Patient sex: M
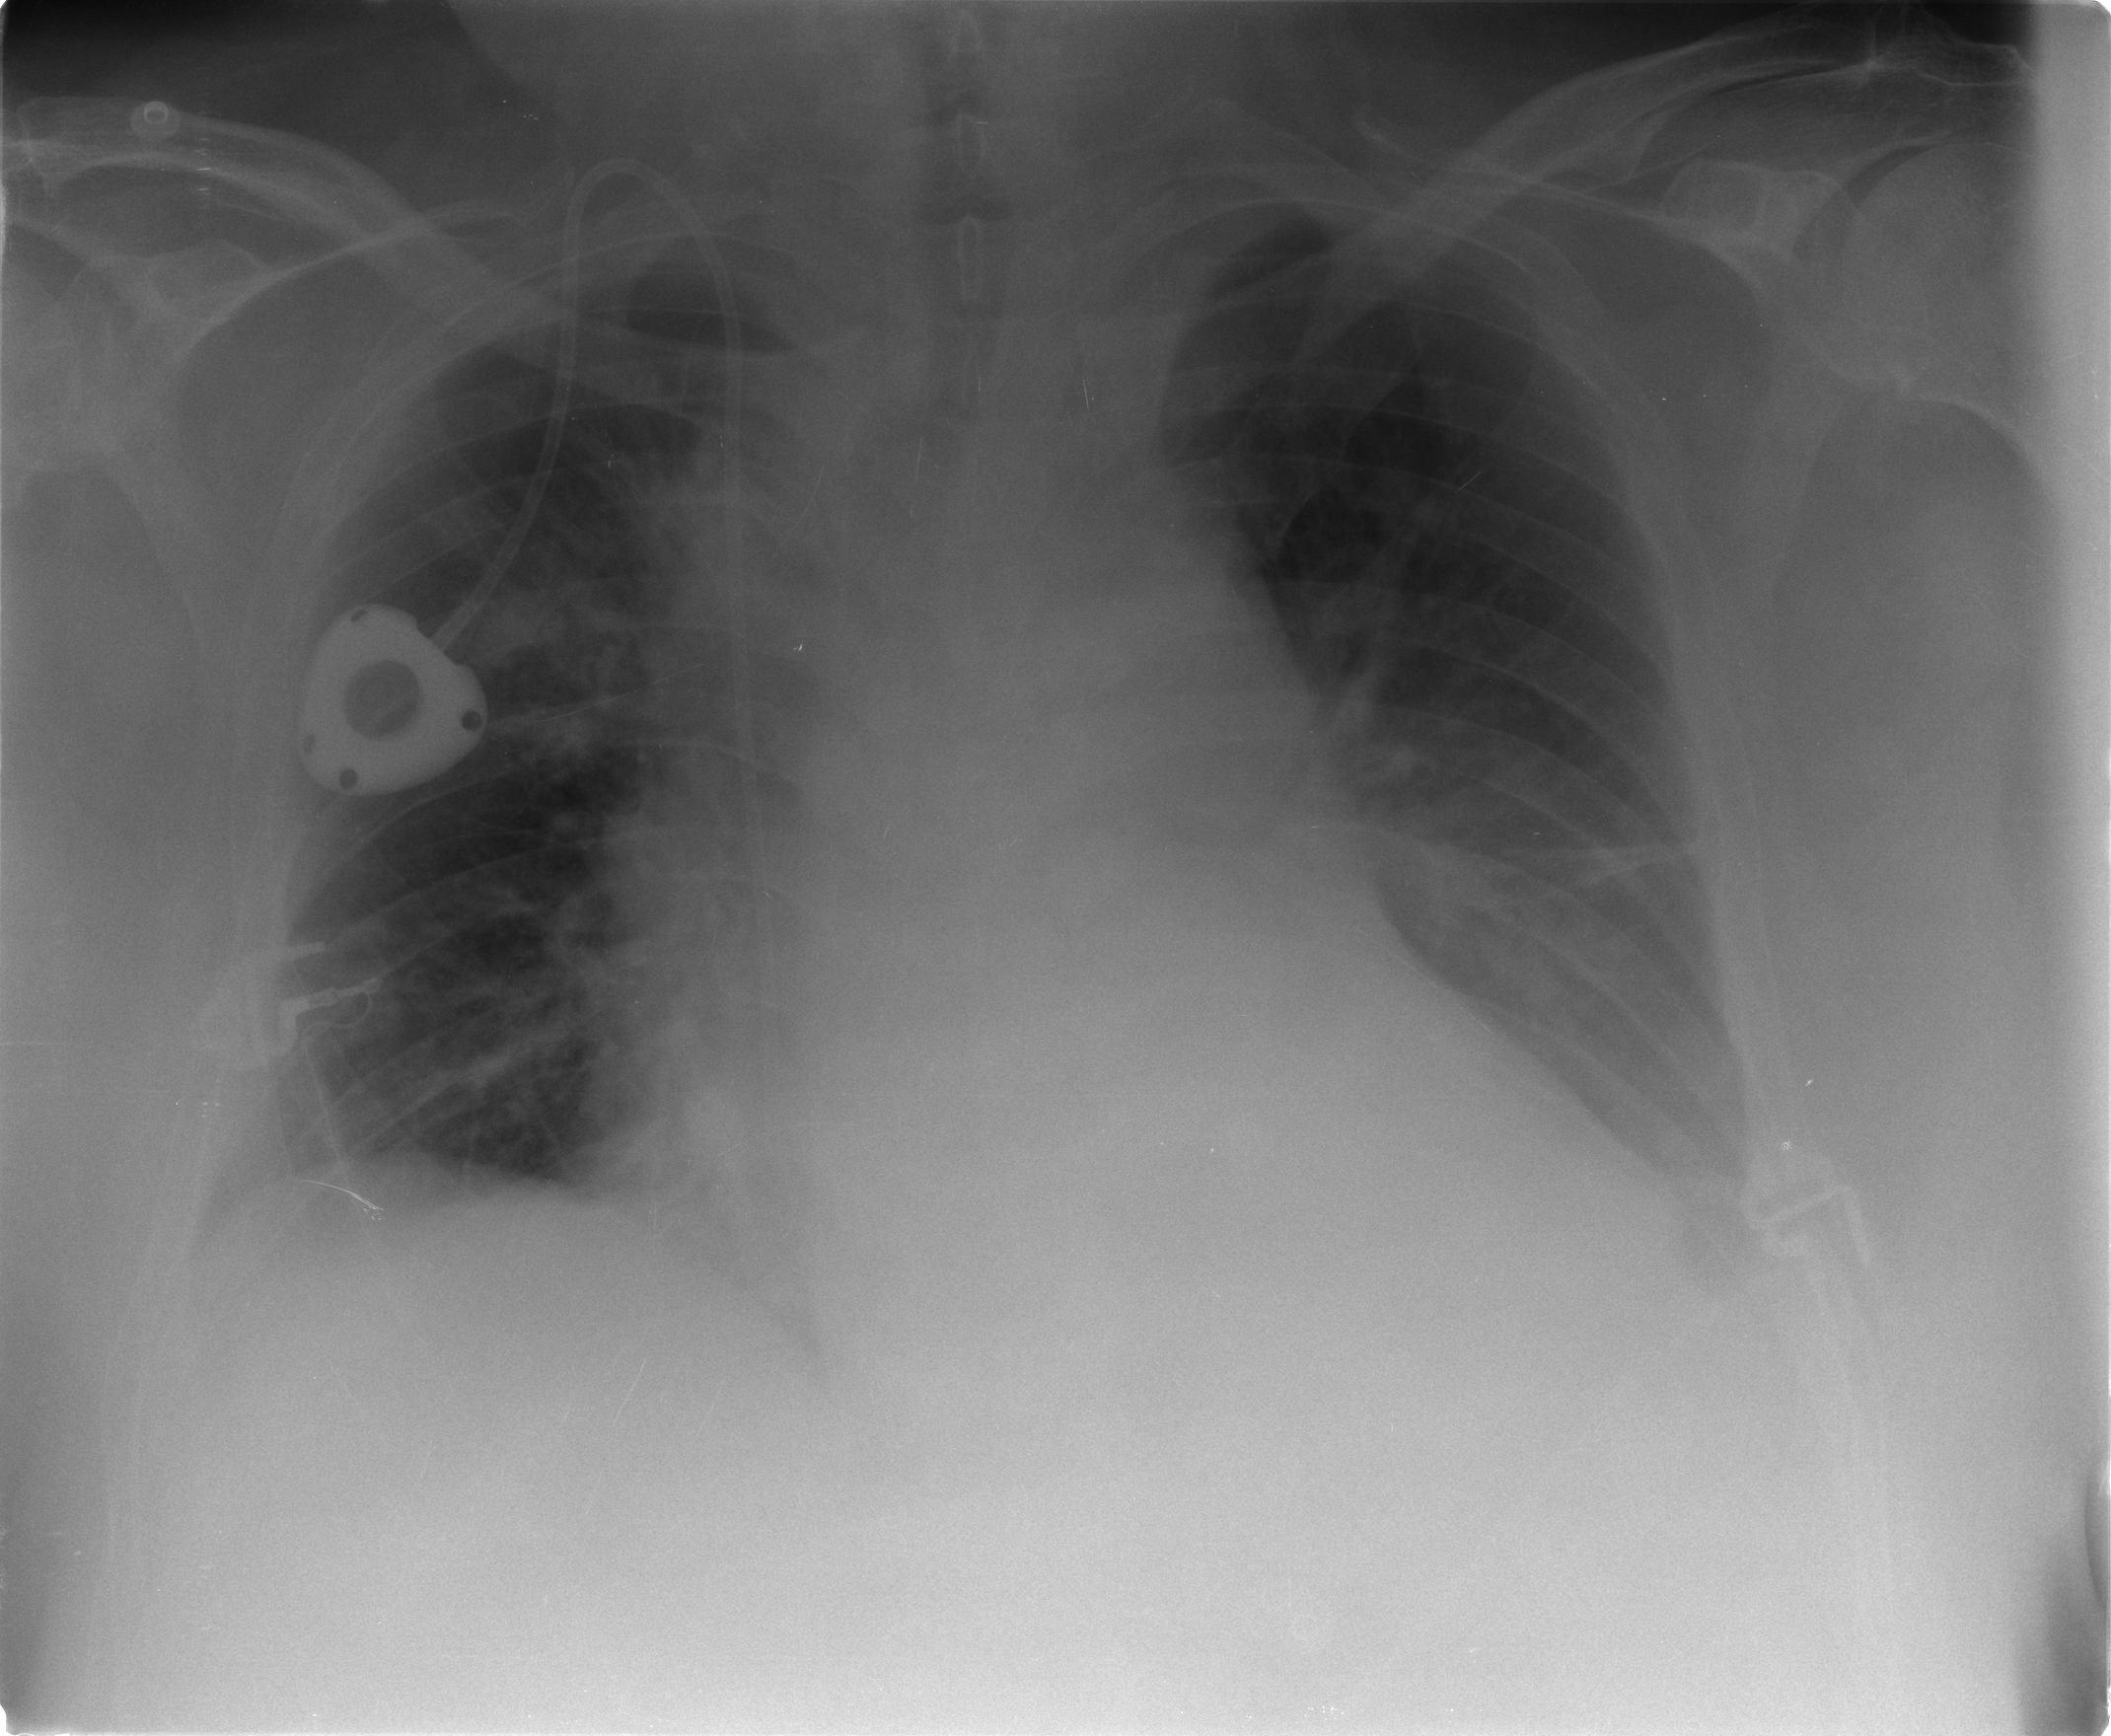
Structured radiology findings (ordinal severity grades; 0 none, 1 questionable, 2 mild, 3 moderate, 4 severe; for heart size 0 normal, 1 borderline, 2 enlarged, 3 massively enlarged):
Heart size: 2
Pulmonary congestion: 2
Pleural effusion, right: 0
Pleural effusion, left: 2
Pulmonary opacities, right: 1
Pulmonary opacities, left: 1
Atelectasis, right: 1
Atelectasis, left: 2